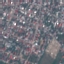
Land use / land cover: Residential